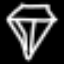
Label: diamond